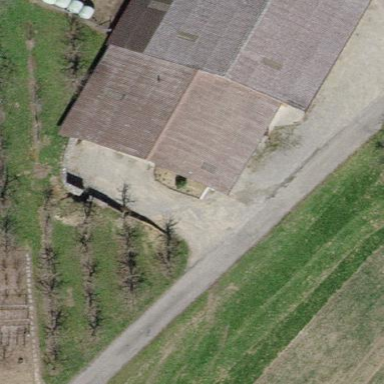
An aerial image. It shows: Farmyard area.